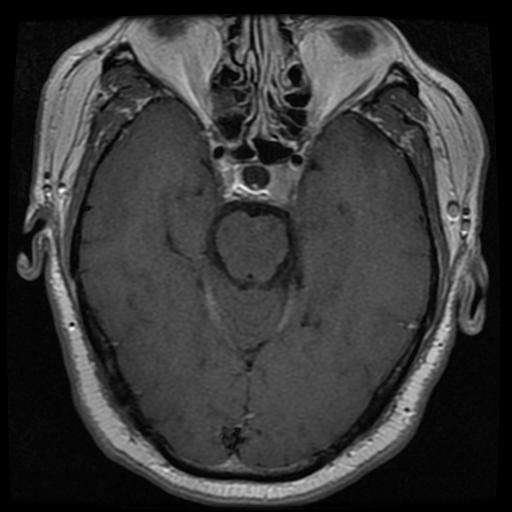
Label: pituitary